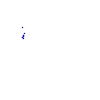
Particle: proton